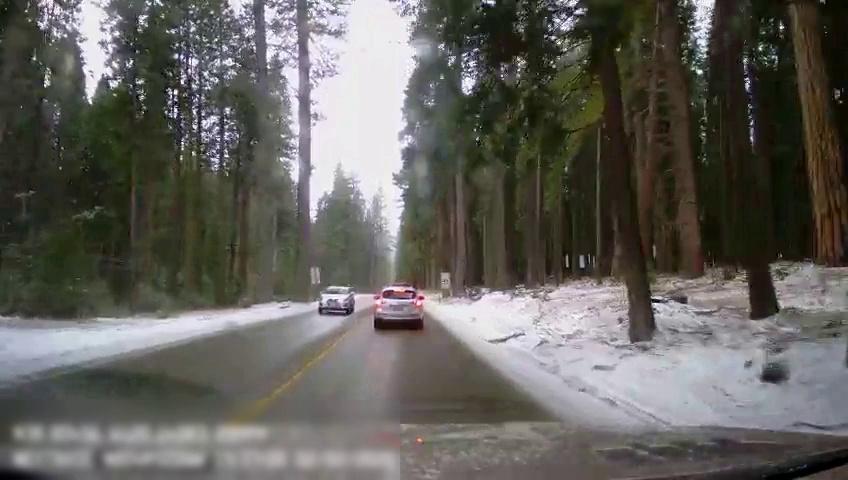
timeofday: Day
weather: Snowy
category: Drivable Space
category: Vehicles | SUV
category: Vehicles | Truck
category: Vehicles | SUV
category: Lanes | Current Lane
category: Lanes | Opposite Lane
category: Traffic | Signs
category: Traffic | Signs